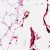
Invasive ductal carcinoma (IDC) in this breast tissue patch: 0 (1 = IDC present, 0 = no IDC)